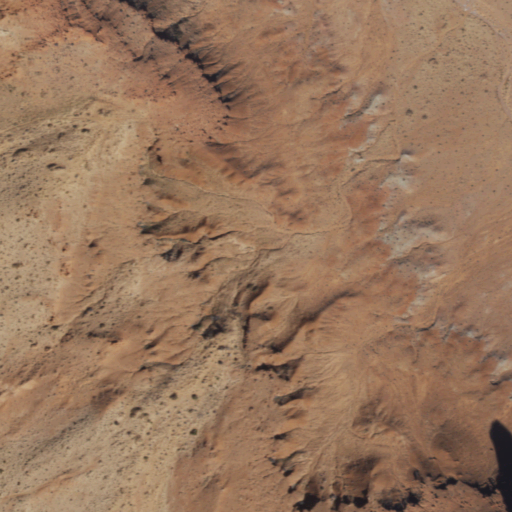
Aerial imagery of gap in Arizona named The Rock Gap containing only shrub